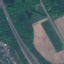
Label: Highway